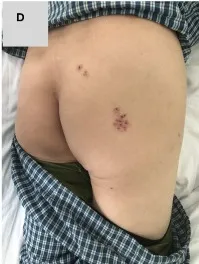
(D-F) The lesion of the right lower extremity was slightly relieved after taking famciclovir for 3 days.
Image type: medical_photograph (skin_photograph)